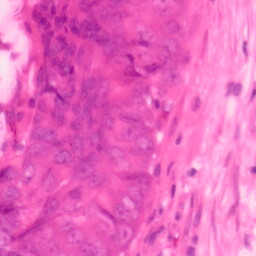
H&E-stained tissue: Colon